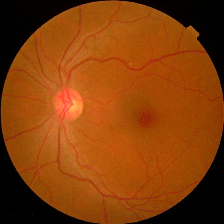
Diabetic retinopathy grade: No DR